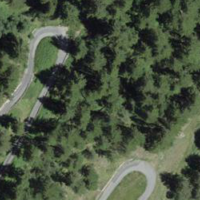
EUNIS habitat code: 43
Species observed at this site:
Cirsium heterophyllum